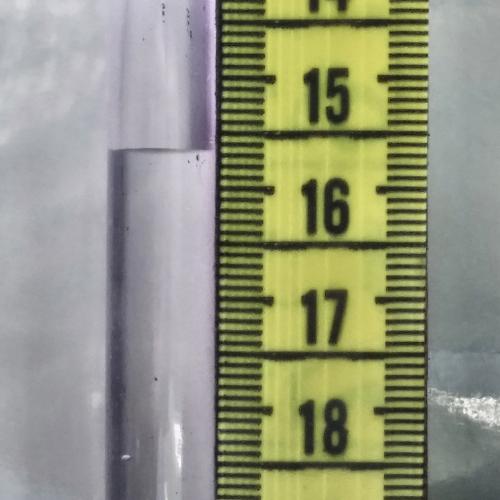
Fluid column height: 15.7 cm